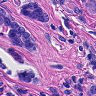
Metastatic tissue present: yes